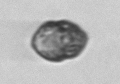
Label: Kryptoperidinium_triquetrum